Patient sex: M
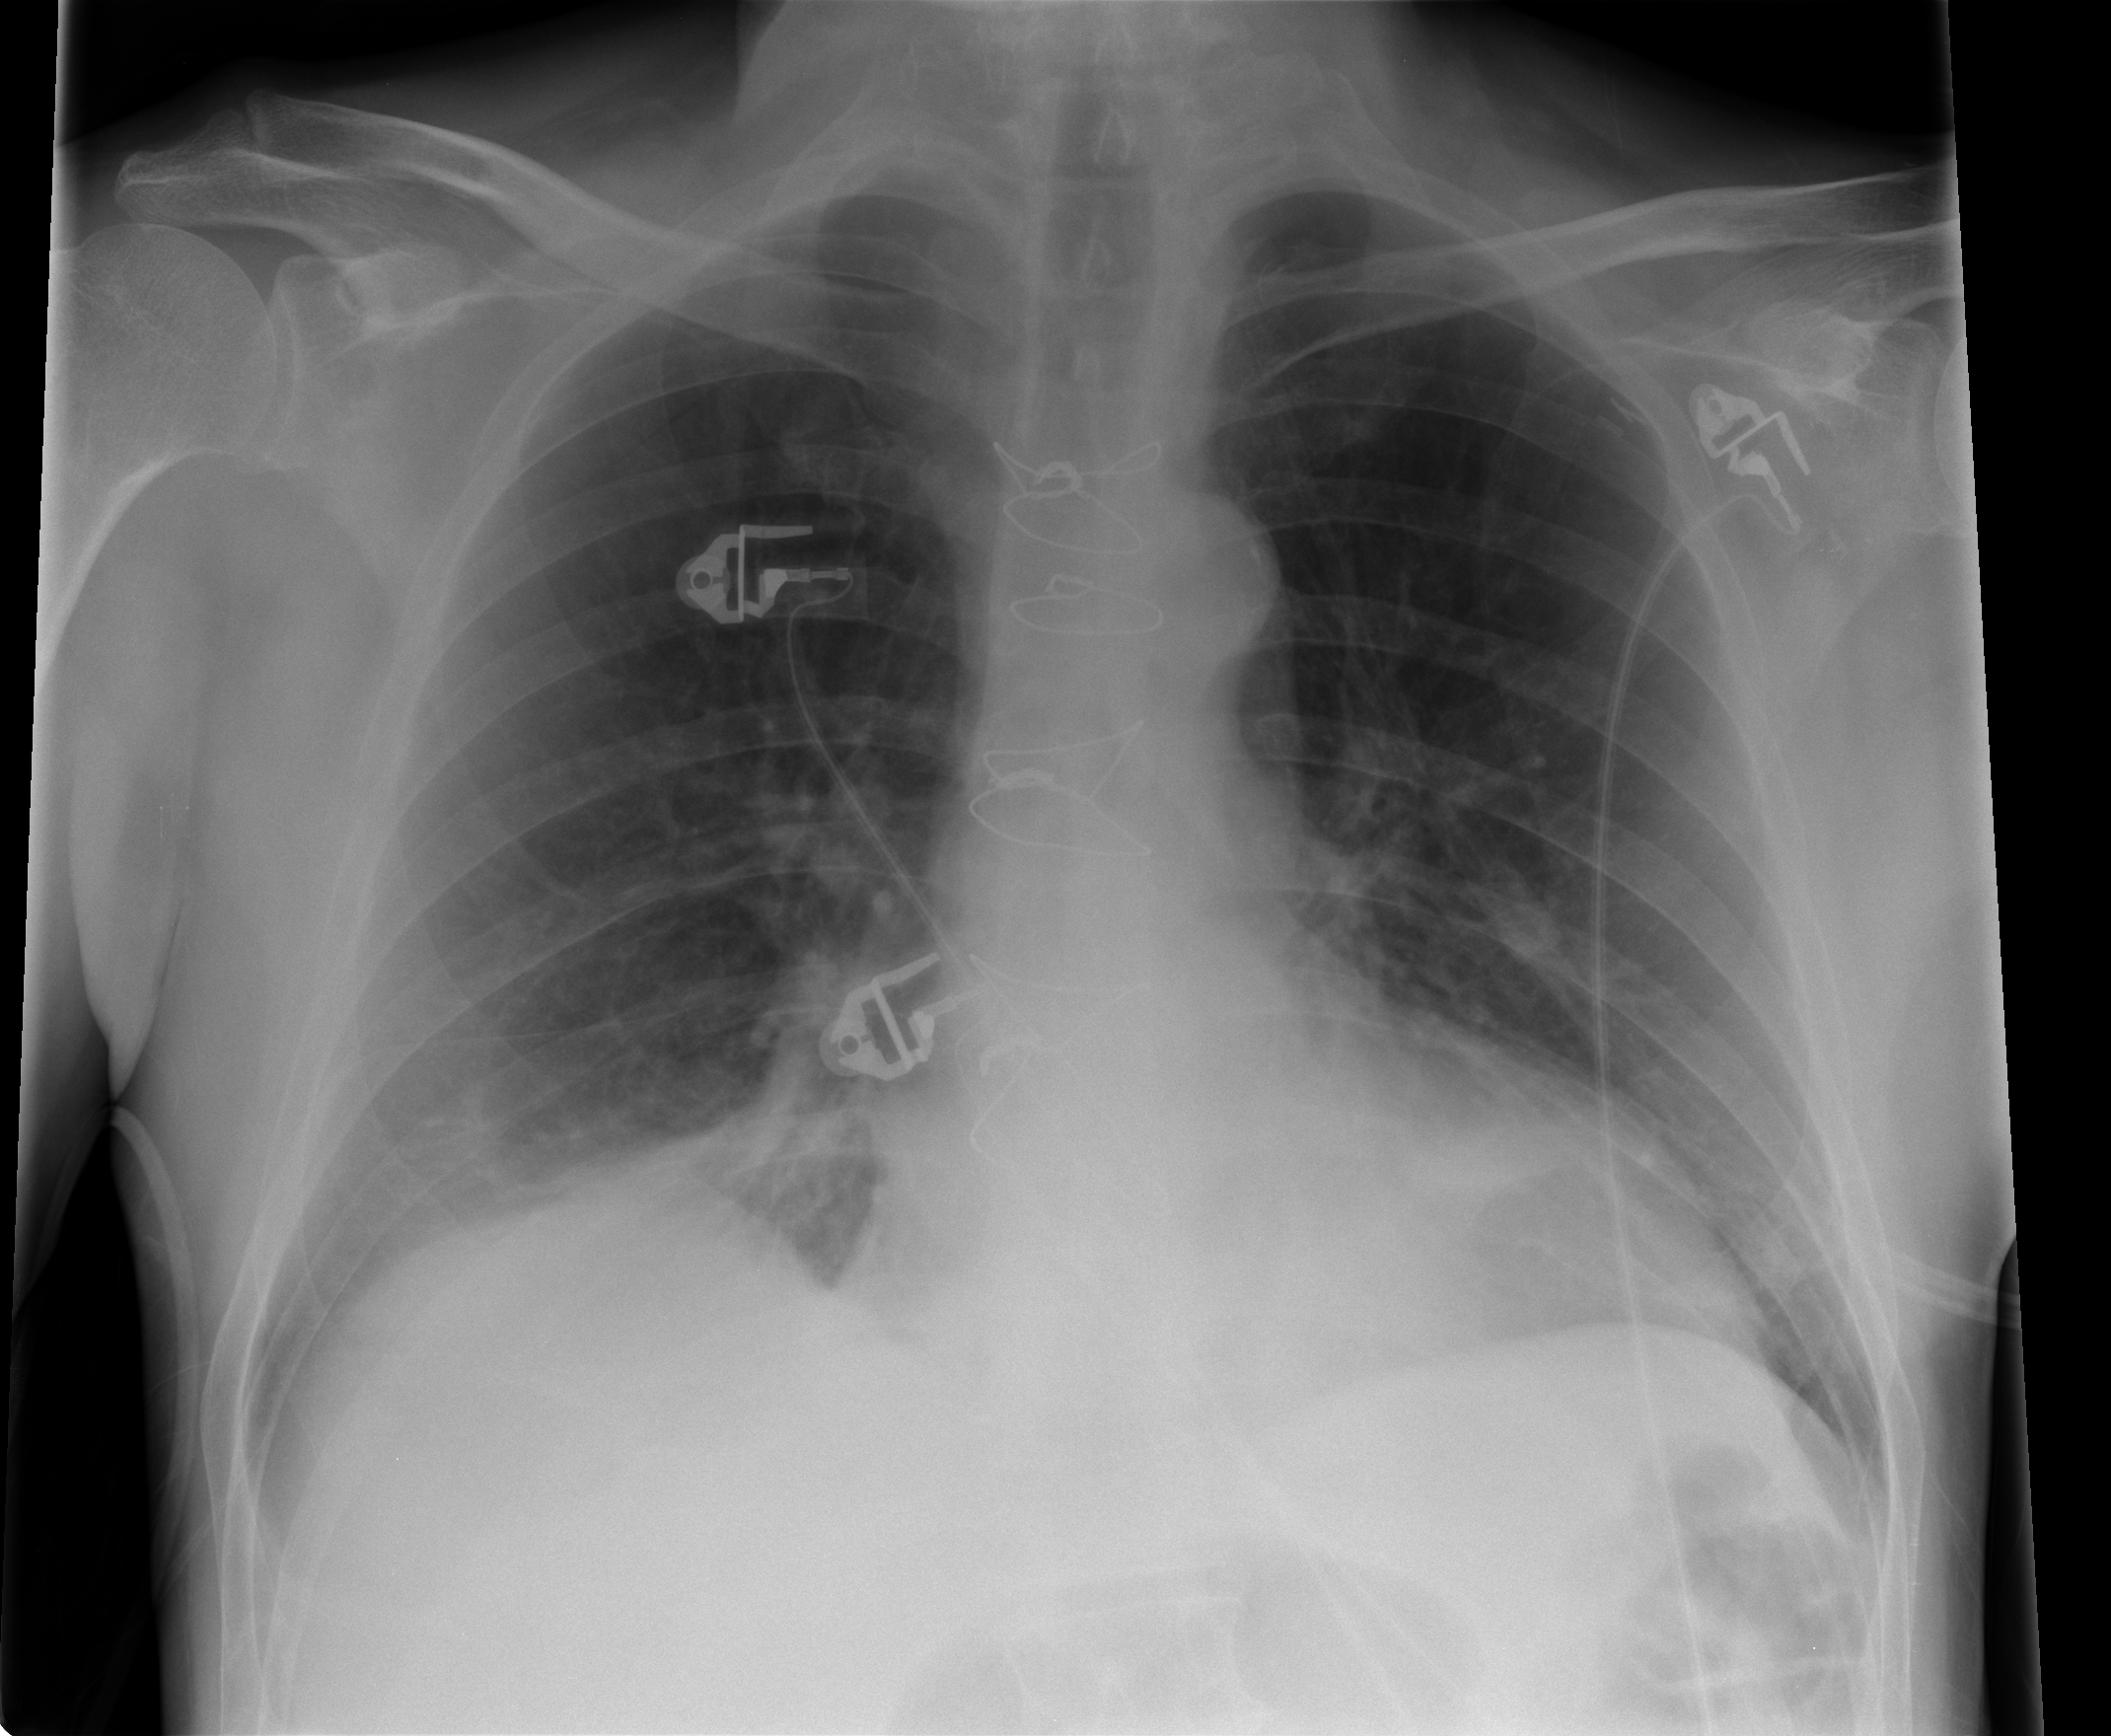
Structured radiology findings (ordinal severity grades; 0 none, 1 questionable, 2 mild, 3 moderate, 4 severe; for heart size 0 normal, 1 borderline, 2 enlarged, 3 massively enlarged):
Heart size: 2
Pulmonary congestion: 0
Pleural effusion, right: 0
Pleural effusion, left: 0
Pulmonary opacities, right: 0
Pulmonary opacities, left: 0
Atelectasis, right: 2
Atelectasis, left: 0